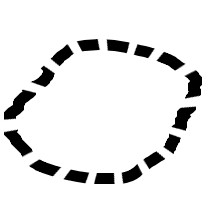
Shape: circle